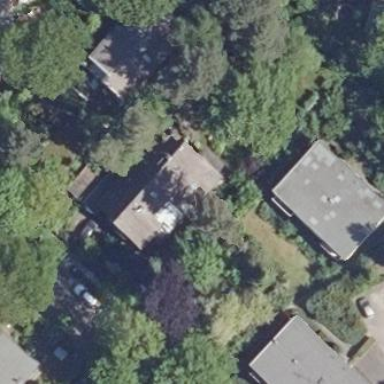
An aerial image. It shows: Detached building with gabled roof.